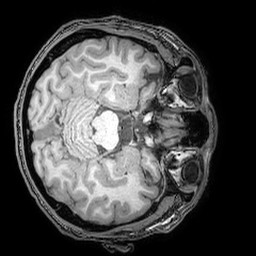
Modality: T1w
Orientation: axial
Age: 27
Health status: ill
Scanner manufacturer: philips
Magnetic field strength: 3 T
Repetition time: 0.007 s
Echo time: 0.0035 s